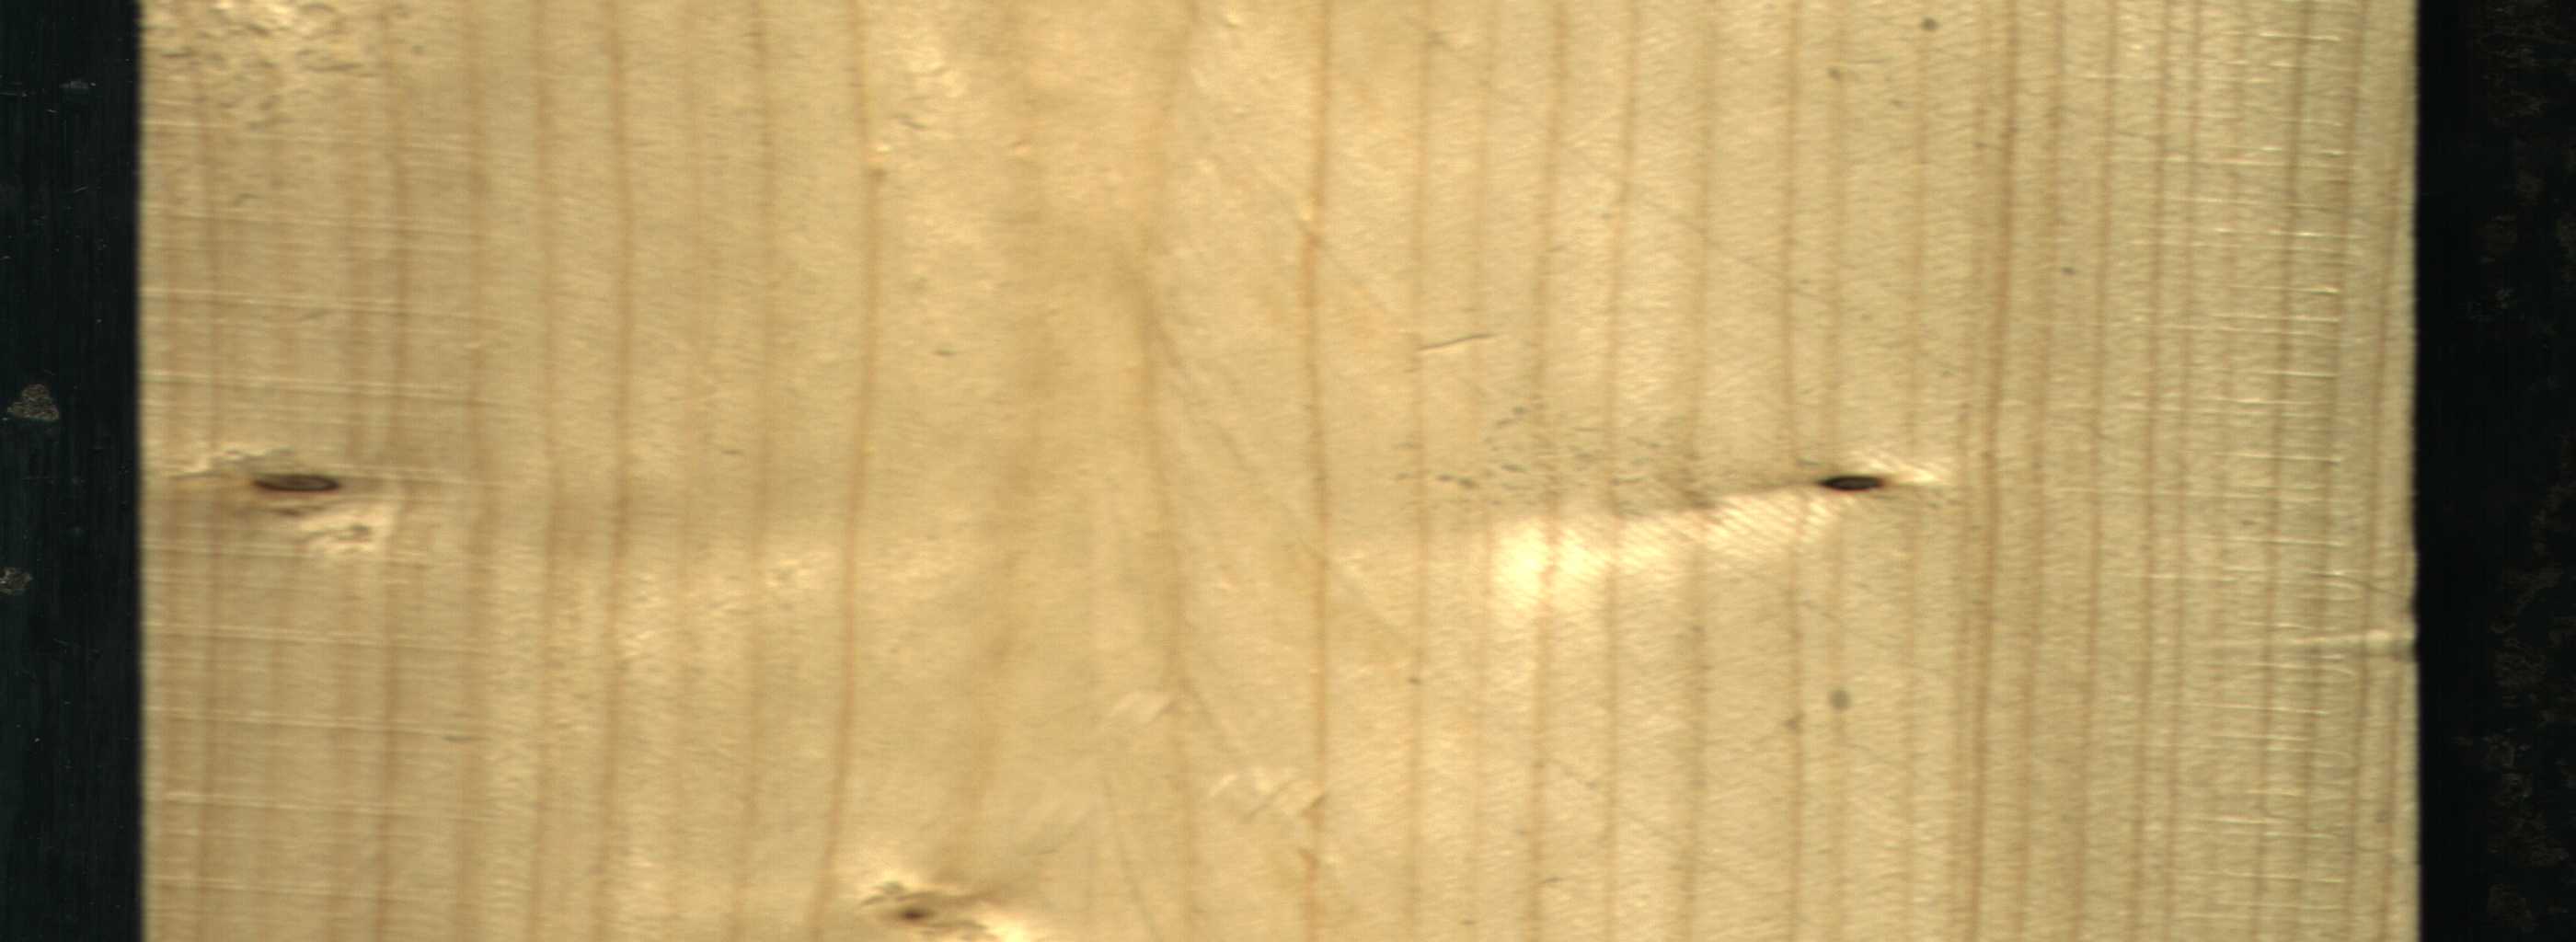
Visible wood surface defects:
Dead_Knot
Dead_Knot
Live_Knot